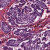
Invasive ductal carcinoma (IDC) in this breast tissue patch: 1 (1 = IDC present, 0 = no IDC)